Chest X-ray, AP view. Patient: 62 years old, sex F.
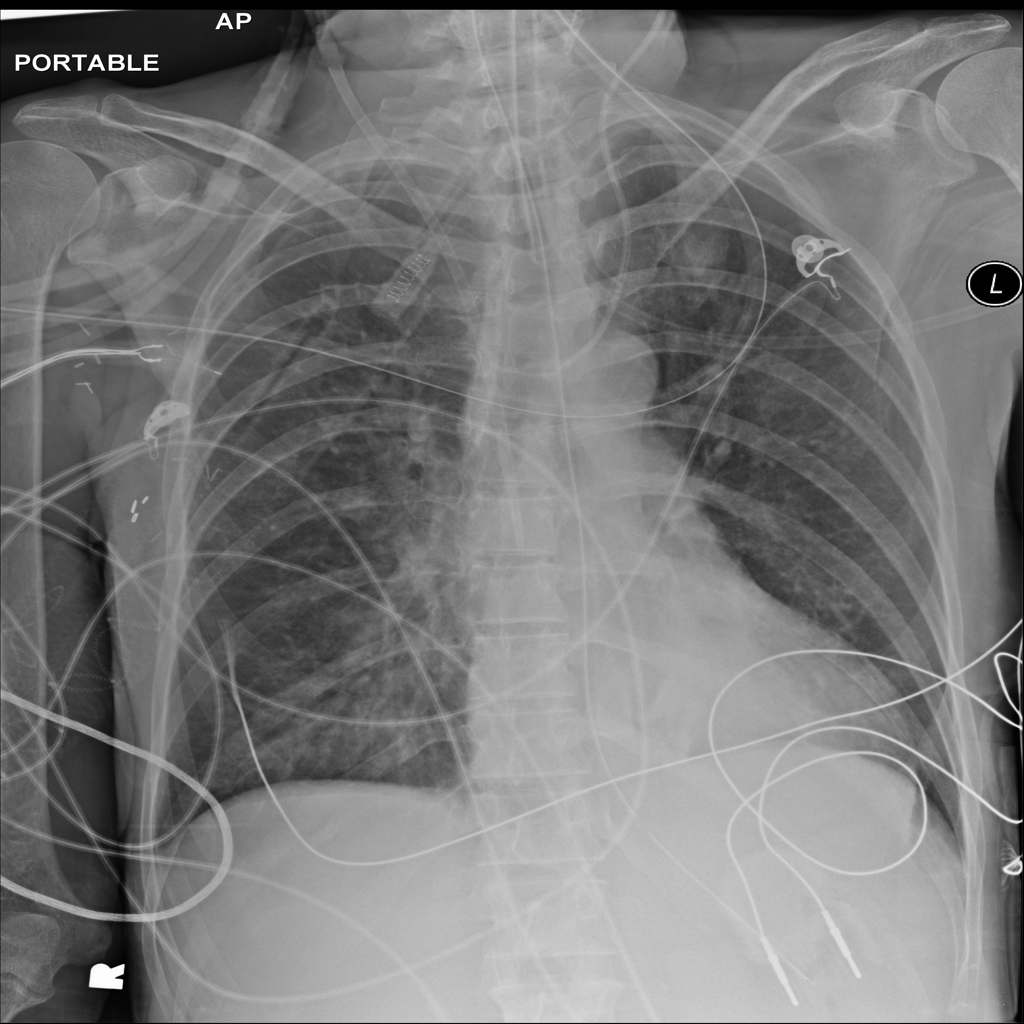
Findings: No Finding